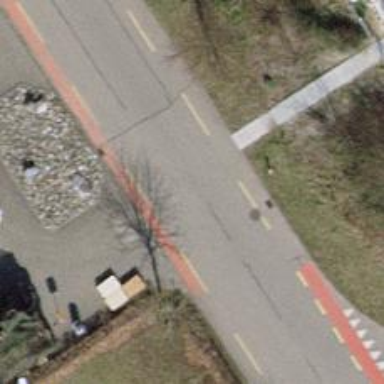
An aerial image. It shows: Unclassified road with asphalt surface. It has designated cycle lane.